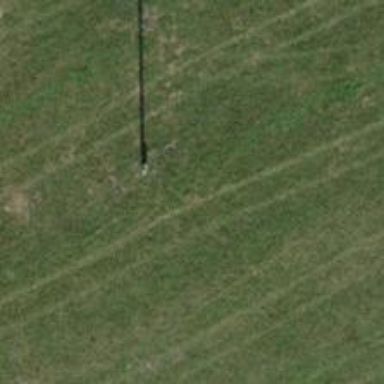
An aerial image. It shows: Power pole.